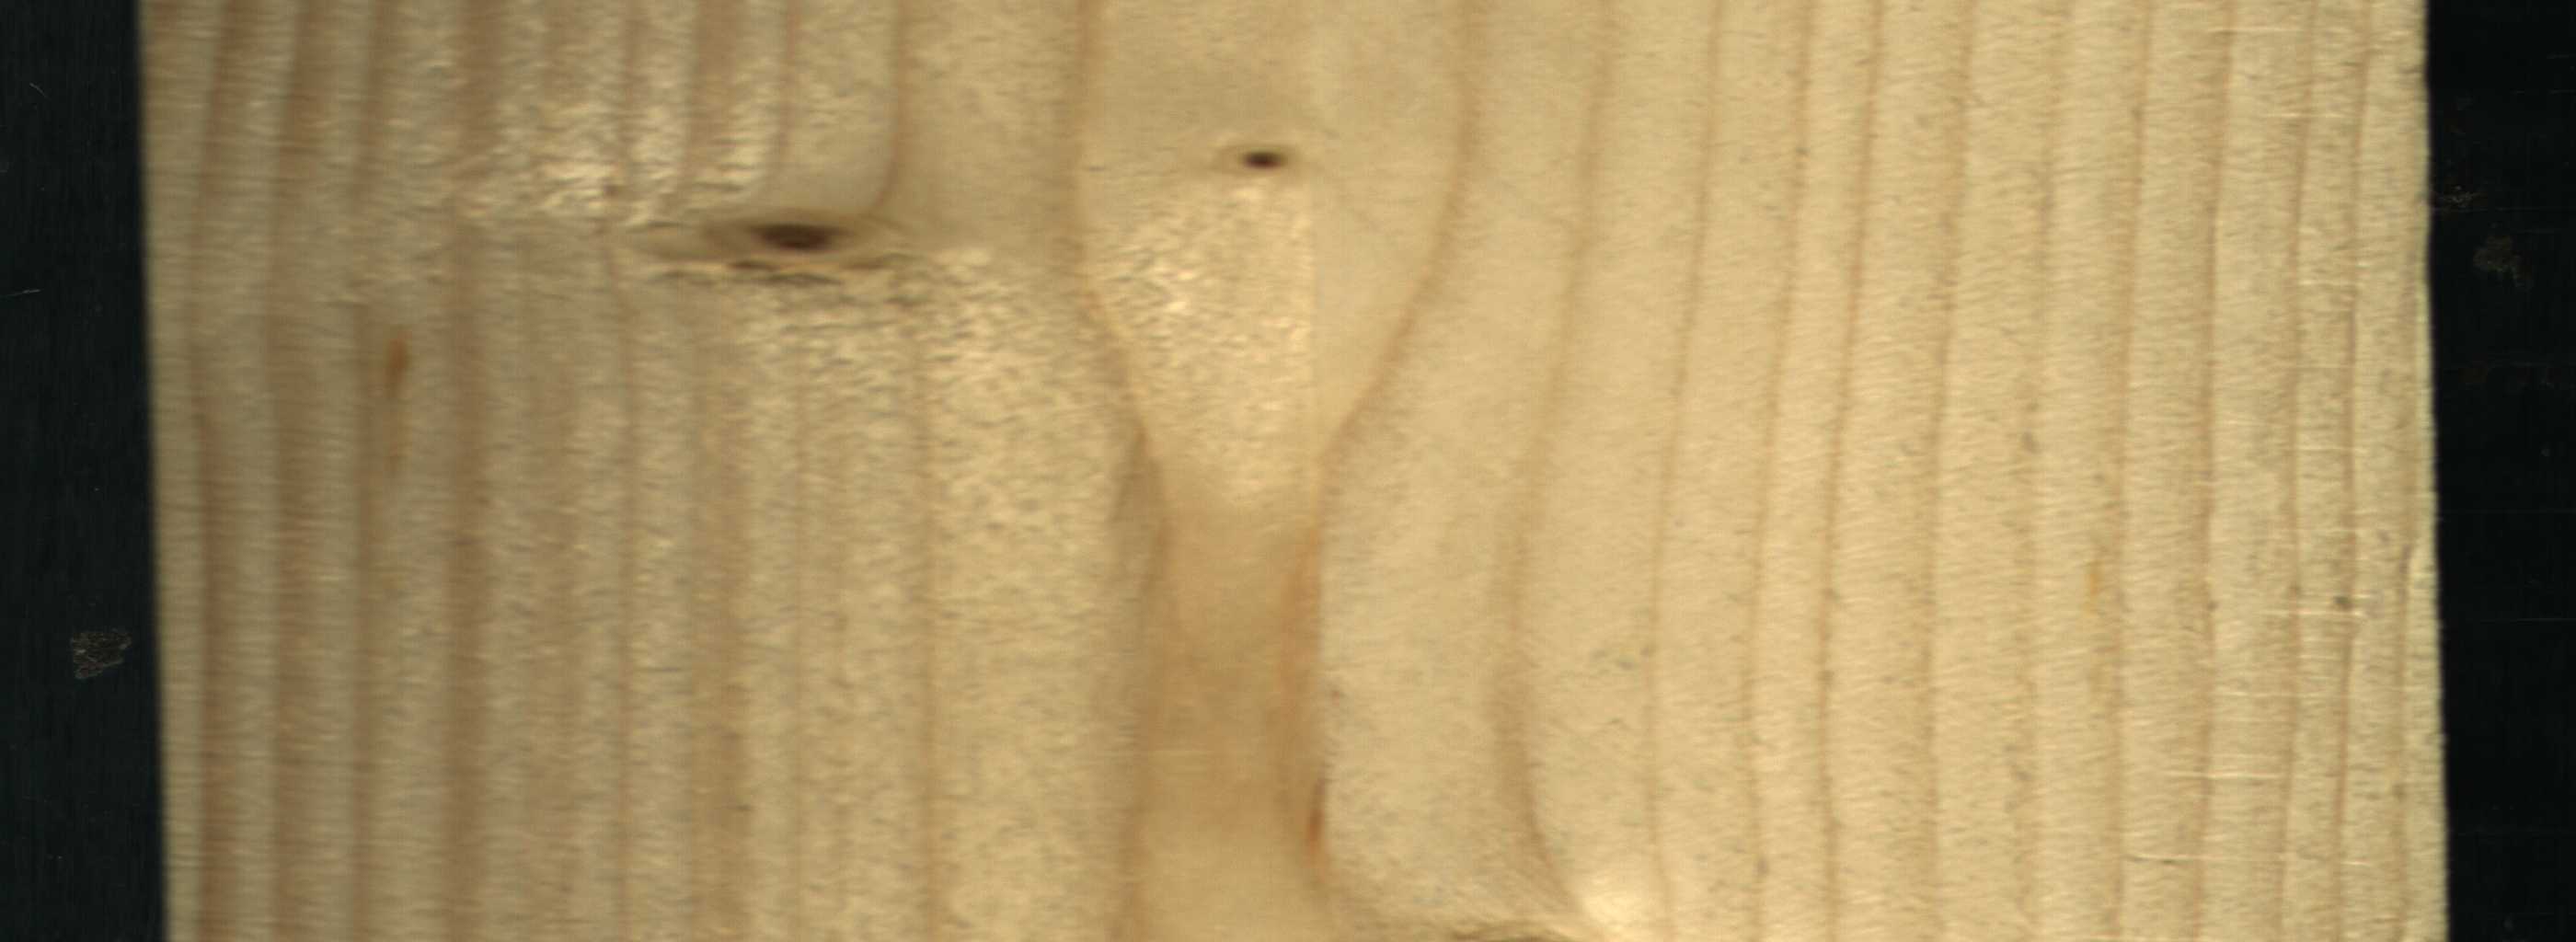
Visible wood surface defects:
Dead_Knot
Live_Knot